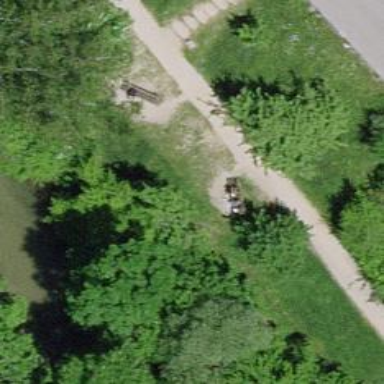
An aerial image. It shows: Brown bench in the vicinity.